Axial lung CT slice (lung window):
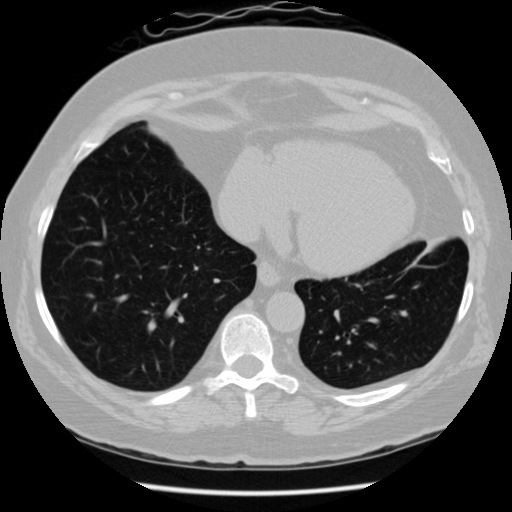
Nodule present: no